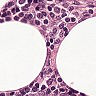
Metastatic tissue present: no